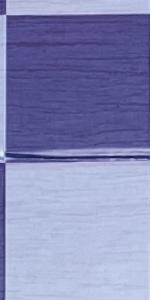
Label: Empty